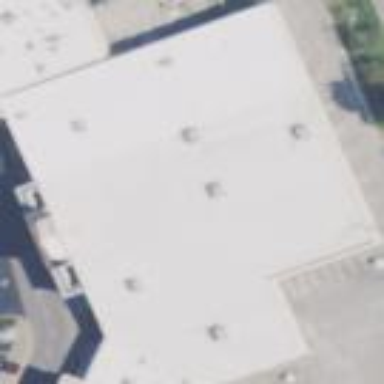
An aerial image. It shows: Building.